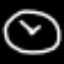
Label: clock